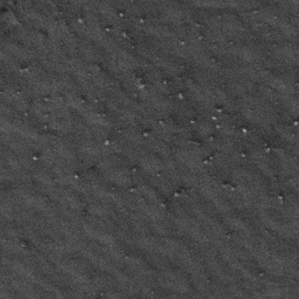
Label: frost